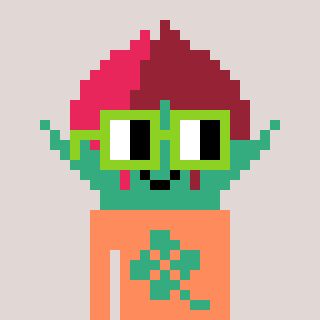
a pixel art character with square light green glasses, a rosebud-shaped head and a peachy-colored body on a warm background